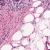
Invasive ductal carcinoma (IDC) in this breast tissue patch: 0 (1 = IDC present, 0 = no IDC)